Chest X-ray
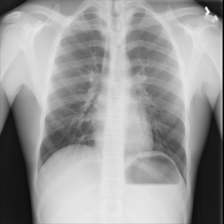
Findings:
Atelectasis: negative
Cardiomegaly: negative
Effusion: negative
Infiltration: negative
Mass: negative
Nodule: negative
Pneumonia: negative
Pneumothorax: negative
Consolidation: negative
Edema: negative
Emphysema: negative
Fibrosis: negative
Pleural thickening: negative
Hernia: negative